Question: I am reading the following tutorial about entity framework 6 <URL>. And inside the section named "Adding an Edit Page for Instructors", the author wrote the following code inside the Post edit action method:-
'''
[HttpPost, ActionName("Edit")]
[ValidateAntiForgeryToken]
public ActionResult EditPost(int? id)
{
if (id == null)
{
return new HttpStatusCodeResult(HttpStatusCode.BadRequest);
}
var instructorToUpdate = db.Instructors
.Include(i => i.OfficeAssignment)
.Where(i => i.ID == id)
.Single();
if (TryUpdateModel(instructorToUpdate, "",
new string[] { "LastName", "FirstMidName", "HireDate", "OfficeAssignment" }))
{
try
{
if (String.IsNullOrWhiteSpace(instructorToUpdate.OfficeAssignment.Location))
{
instructorToUpdate.OfficeAssignment = null;
}
db.Entry(instructorToUpdate).State = EntityState.Modified;
db.SaveChanges();
return RedirectToAction("Index");
}
catch (RetryLimitExceededException /* dex */)
{
//Log the error (uncomment dex variable name and add a line here to write a log.
ModelState.AddModelError("", "Unable to save changes. Try again, and if the problem persists, see your system administrator.");
}
}
return View(instructorToUpdate);
}
'''
This code will cover these three conditions:-
- - -
So does this means that
'''
db.Entry(instructorToUpdate).State = EntityState.Modified;
'''
will cause an insert statement to be performed for the OfficeAssignment record incase the Instructor did not have a prevouse OfficeAssignment object ? and what is the rule that govern this ?
here is the complete model diagram:-

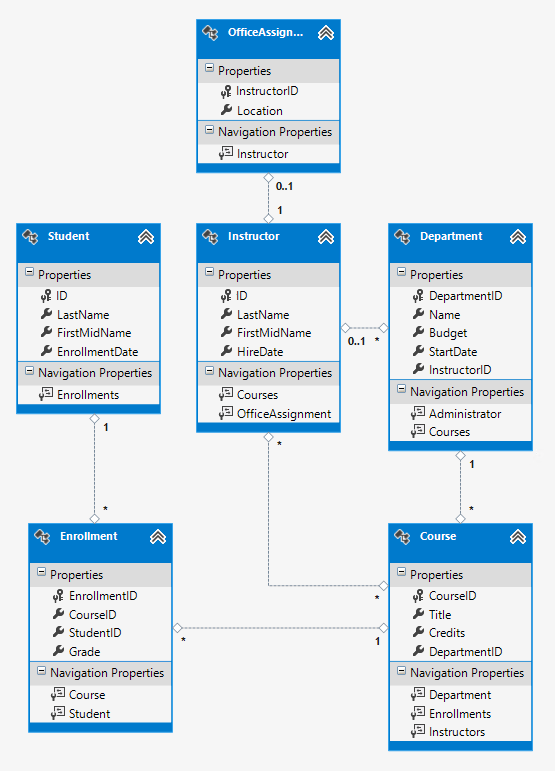
Answer: 'DbContext.Entry' method is used to do an , that means that It gives you access to all the information that the DbContext has about an entity. This goes beyond the values that are stored in the properties of the actual entity and includes things such as the and the original values for each property when it was retrieved from the database.
When you call the <URL>. If you add a new 'Location', you are going to create a new 'OfficeAssignment', and if you modified the 'Location', then you are going to modified its value.
When you do this:
'''
db.Entry(instructorToUpdate).State = EntityState.Modified;
'''
You are going to set a flag on the entity indicating it has been changed. When the 'SaveChanges' method is called, the 'Modified' flag causes the Entity Framework to create SQL statements to update the database row. All columns of the database row will be updated, including those that the user didn't change, and concurrency conflicts are ignored. To understand better what happend, you can look the 'Instructor' instance like a tree. Code First recognizes that you have a navegation property, so it need to be updated or insterted(depending on the case). If the 'OfficeAssignment' have an 'Id' different of the 'default(int)' (I'm pressuming that is an interger), then it will be updated, and in other case, it will be inserted.